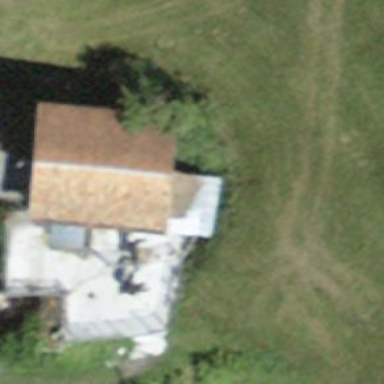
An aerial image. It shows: Farm auxiliary building with gabled roof.